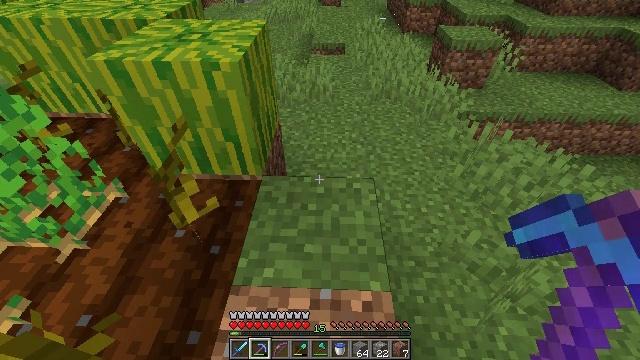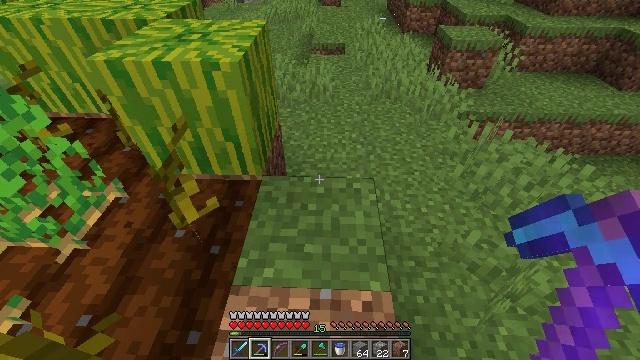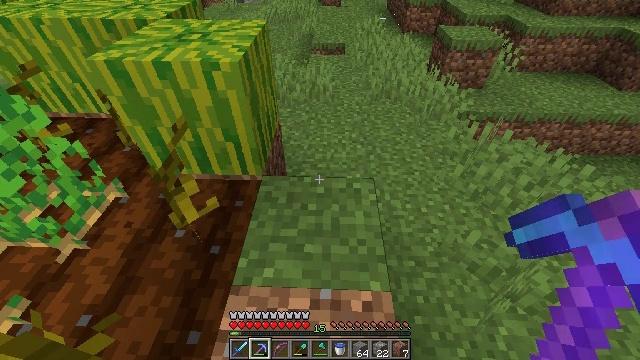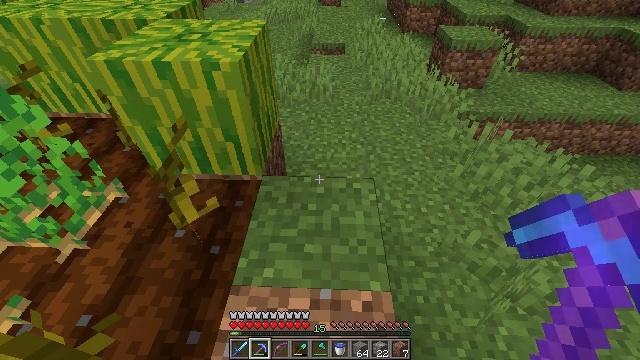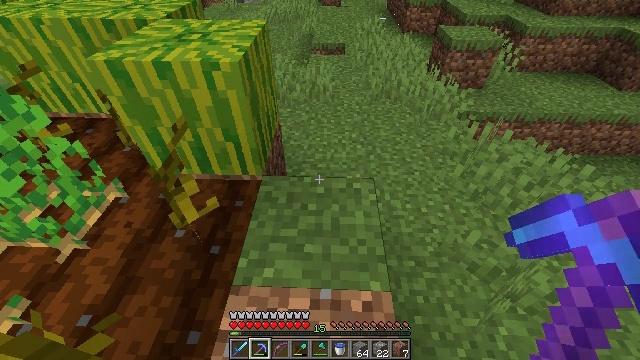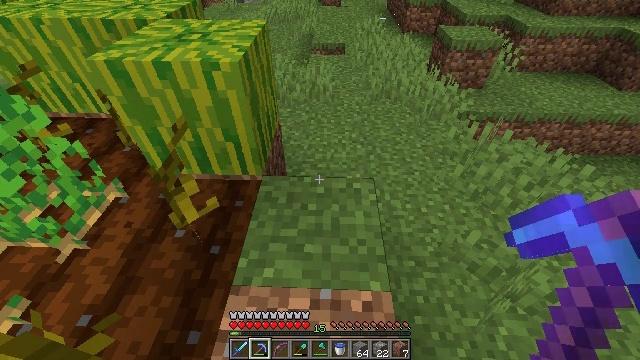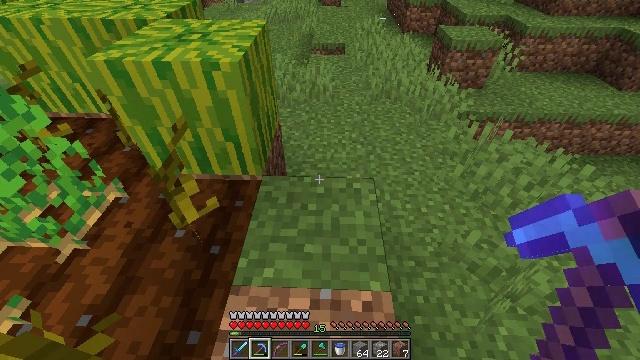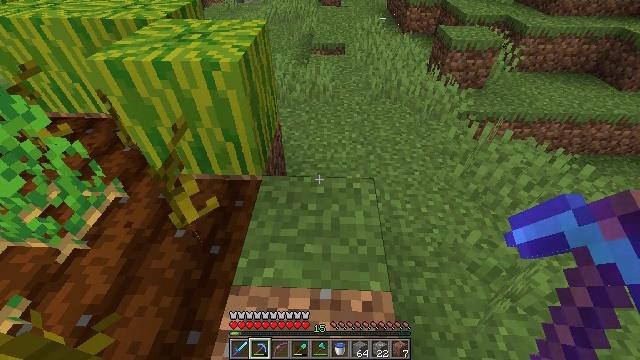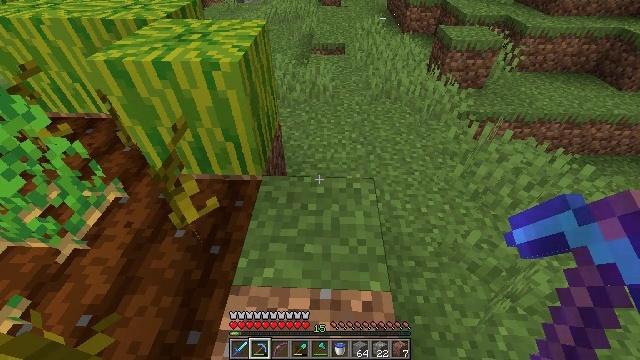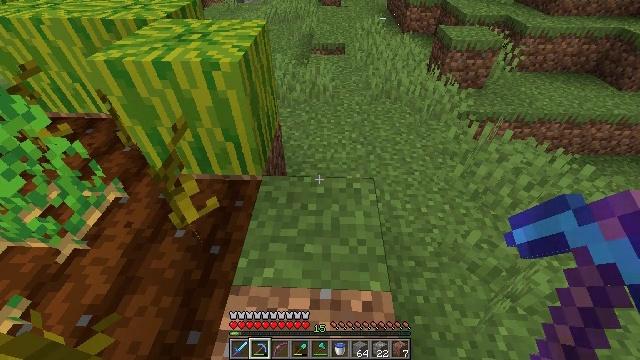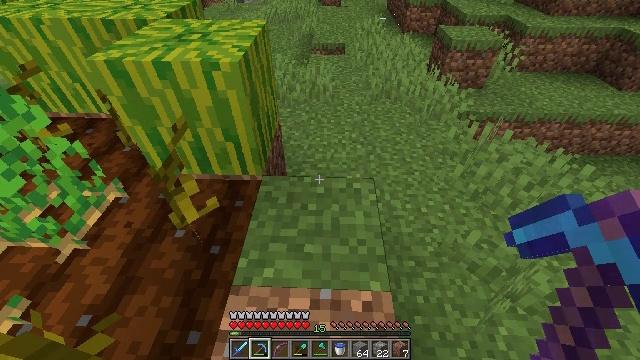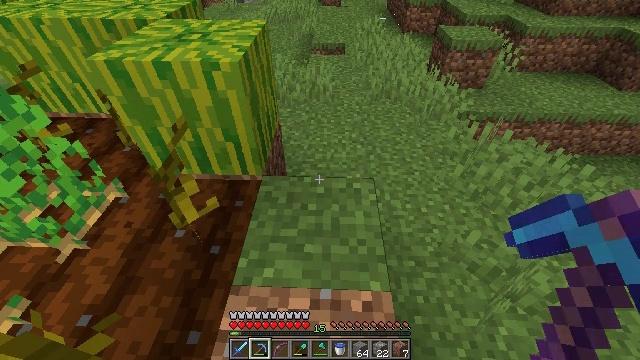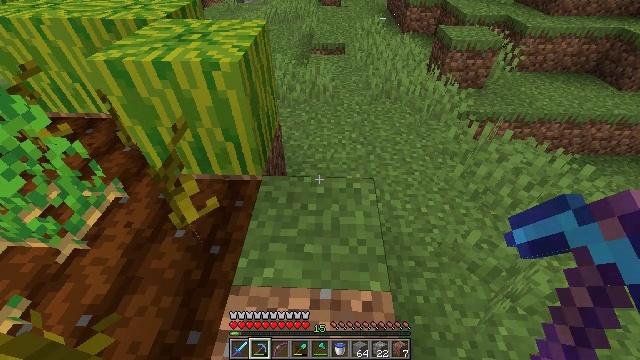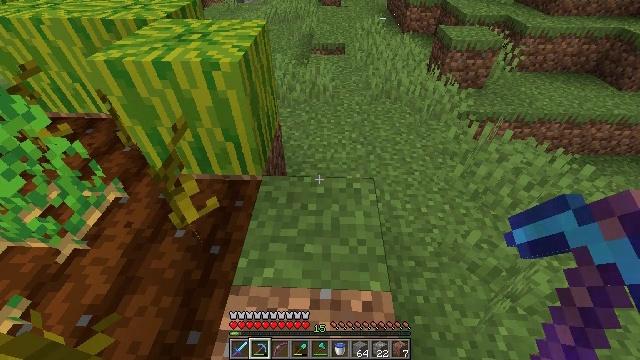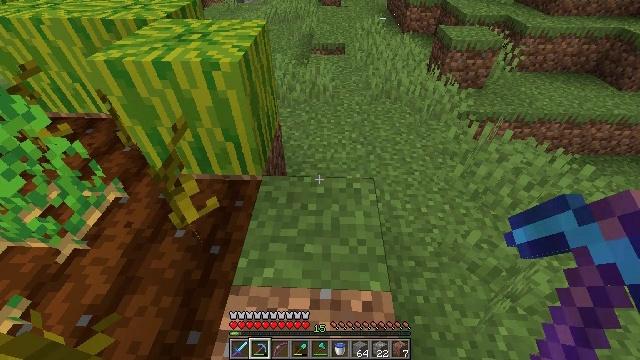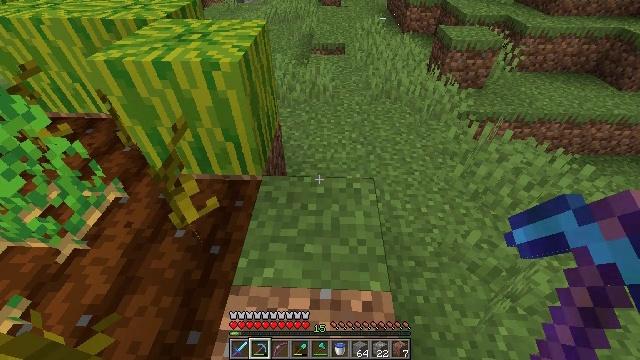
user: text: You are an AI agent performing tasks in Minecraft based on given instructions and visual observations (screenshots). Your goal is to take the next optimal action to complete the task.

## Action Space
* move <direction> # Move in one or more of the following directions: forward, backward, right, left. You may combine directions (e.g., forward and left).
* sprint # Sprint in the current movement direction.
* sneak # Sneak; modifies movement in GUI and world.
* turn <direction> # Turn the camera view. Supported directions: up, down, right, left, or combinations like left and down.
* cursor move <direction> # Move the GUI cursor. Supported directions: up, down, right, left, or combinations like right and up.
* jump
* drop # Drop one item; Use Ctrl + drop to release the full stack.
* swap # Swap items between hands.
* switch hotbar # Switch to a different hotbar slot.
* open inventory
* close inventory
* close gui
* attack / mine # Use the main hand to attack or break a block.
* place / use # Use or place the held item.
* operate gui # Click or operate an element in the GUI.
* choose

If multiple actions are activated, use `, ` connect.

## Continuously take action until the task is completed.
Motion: motion action
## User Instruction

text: Use right equipment to gather melon.
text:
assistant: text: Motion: no_op
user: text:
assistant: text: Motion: no_op
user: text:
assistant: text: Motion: no_op
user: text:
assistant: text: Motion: no_op
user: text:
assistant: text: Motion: no_op
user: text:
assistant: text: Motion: no_op
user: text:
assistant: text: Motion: no_op
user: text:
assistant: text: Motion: no_op
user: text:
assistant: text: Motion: no_op
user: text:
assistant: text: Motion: no_op
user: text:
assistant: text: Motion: no_op
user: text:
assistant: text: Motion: no_op
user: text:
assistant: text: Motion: no_op
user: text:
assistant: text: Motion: no_op
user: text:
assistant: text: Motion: no_op
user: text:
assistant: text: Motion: no_op
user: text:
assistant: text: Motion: no_op
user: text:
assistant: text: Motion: no_op
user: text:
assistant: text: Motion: no_op
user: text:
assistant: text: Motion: no_op
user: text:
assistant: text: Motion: no_op
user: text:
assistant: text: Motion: no_op
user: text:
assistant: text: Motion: no_op
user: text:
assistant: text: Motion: no_op
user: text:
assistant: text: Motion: no_op
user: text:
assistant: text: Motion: no_op
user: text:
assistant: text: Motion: no_op
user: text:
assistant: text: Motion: no_op
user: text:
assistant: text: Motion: no_op
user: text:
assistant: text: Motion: no_op